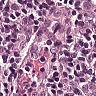
Metastatic tissue present: yes